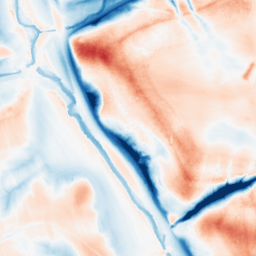
Category: edge_preserving
Decomposition family: guided
Decomposition parameters: radius: 16
eps: 1
Upsampling method: sinc_hamming
Upsampling parameters: scale: 2
kernel_size: 4
Upsampling scale: 2